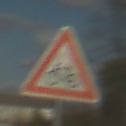
Verkehrszeichen: RadverkehrRechts
Umgebung: Outdoor, RoadRail
Tageszeit: MorningAfternoon
Wetter: PartlyCloudy
Licht: Natural
Jahreszeit: NotSpecified
Kontrast: HighContrast